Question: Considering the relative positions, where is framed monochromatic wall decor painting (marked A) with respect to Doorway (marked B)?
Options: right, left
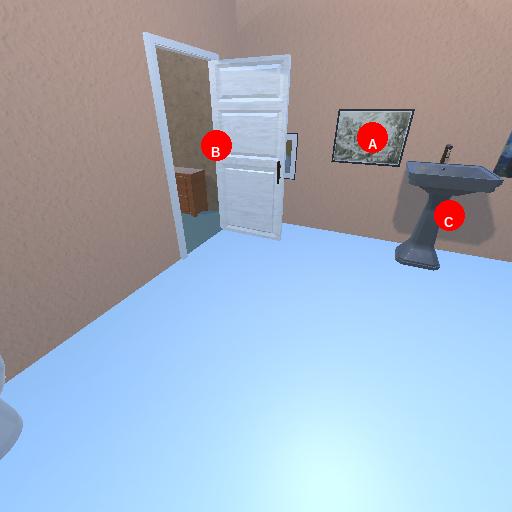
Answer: right